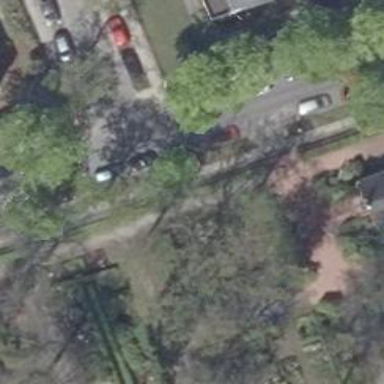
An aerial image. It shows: Avenue lined with broadleaved deciduous trees.